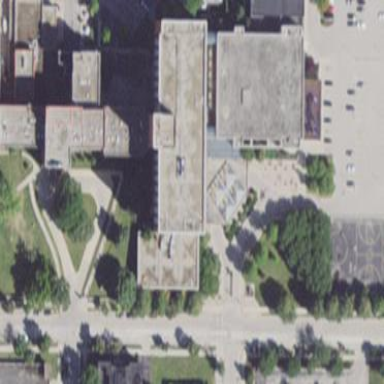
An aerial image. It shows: School building.